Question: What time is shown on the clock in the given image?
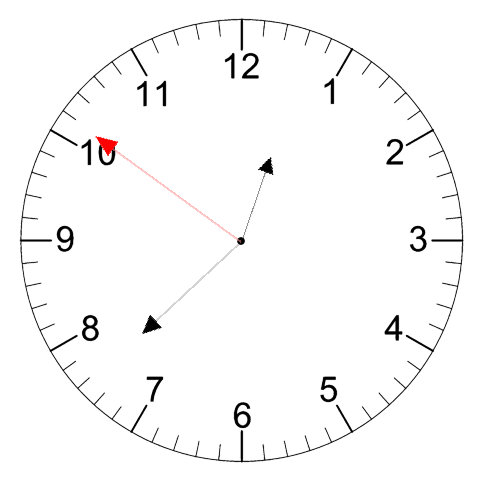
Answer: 12:37:51